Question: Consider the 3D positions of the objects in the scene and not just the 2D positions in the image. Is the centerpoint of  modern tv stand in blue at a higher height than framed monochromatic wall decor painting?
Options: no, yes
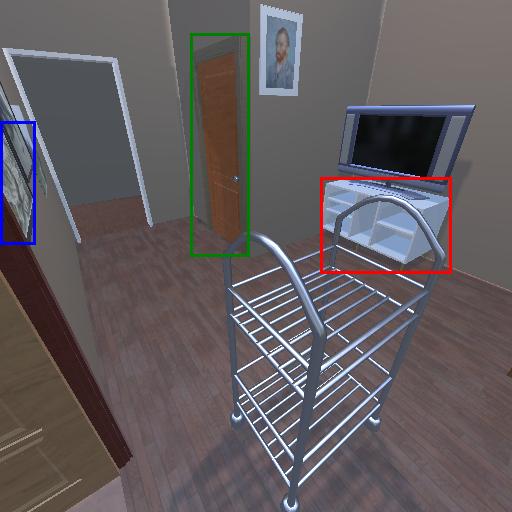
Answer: no